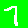
Digit: 7